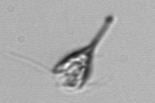
Label: Pyramimonas_longicauda